Question: '''
Country_Of_Data Year Appr_Country Apprehension
## <chr> <chr> <chr> <dbl>
## 1 Afghanistan 2010 PAN 17
## 2 Afghanistan 2011 PAN 0
## 3 Afghanistan 2010 MEX 3
## 4 Afghanistan 2011 MEX 4
## 5 Afghanistan 2010 US 0
## 6 Afghanistan 2011 US 19
ggplot(Afghan_Appr, aes(Year, Apprehension, fill = Appr_Country)) + geom_bar(stat = "identity", position = 'dodge')
'''

My outputted plot basically plots three bars per each year but does it in the order of MEX, PAN, US when I want it to be PAN, MEX, US. Is there a way to switch the order? I tried using Afghan$Appr_Country to switch the order, but because of the structure of the data it doesn't work.
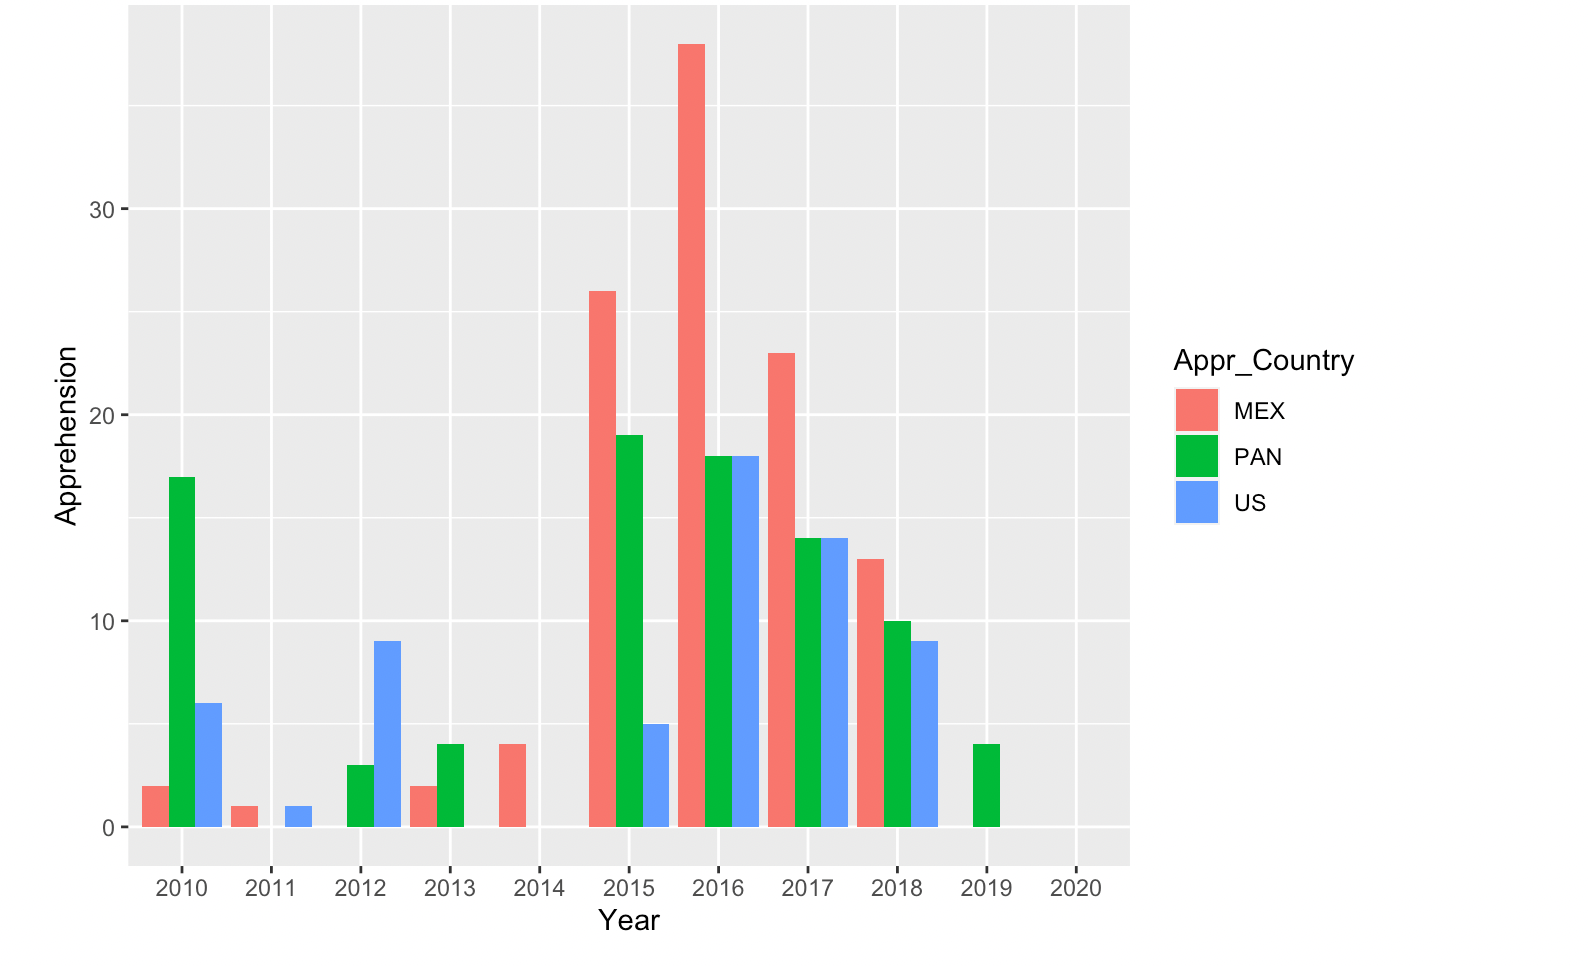
Answer: Use 'fct_relevel' from 'forcats' package to switch the order of the df
'''
library(ggplot2)
library(forcats)
ggplot(Afghan_Appr, aes(x = Year, y = Apprehension, fill = fct_relevel(Appr_Country, c("PAN", "MEX", "US")))) +
geom_bar(stat = "identity", position = "dodge")
'''